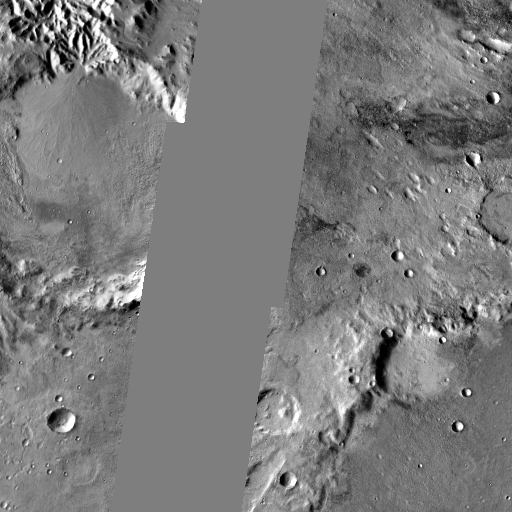
Crater classes present: Background, Other, Buried, Secondary